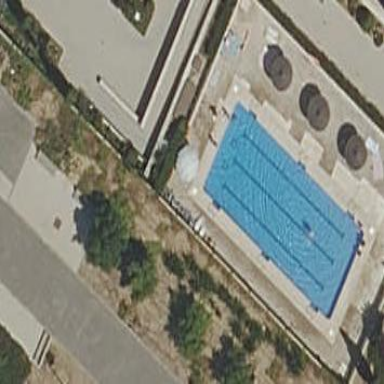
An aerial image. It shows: Swimming pool located in leisure land.